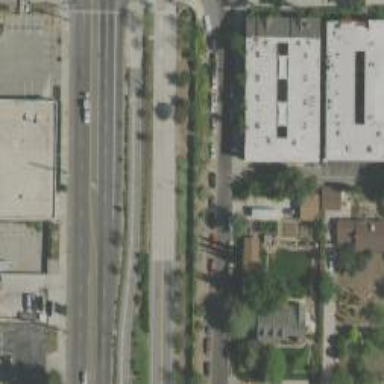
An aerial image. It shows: Alley classified as service road.